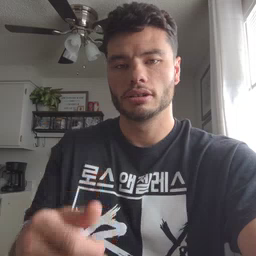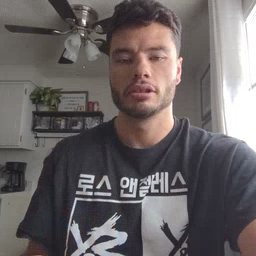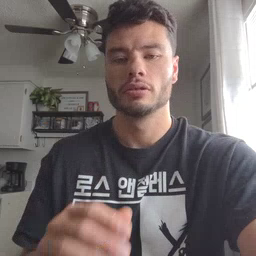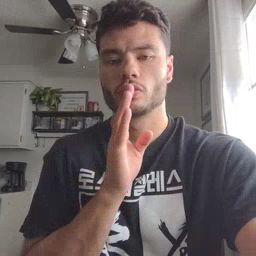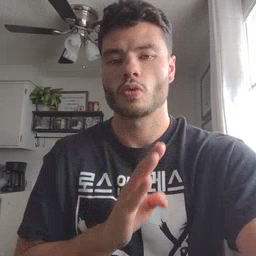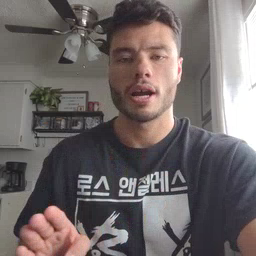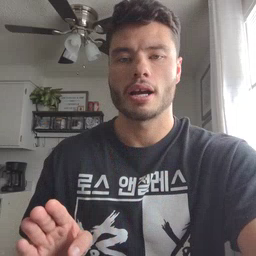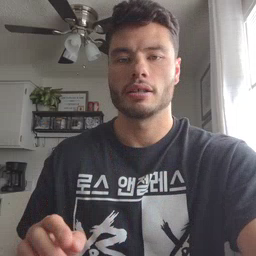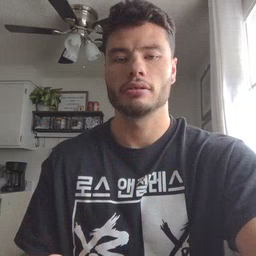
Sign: quiet